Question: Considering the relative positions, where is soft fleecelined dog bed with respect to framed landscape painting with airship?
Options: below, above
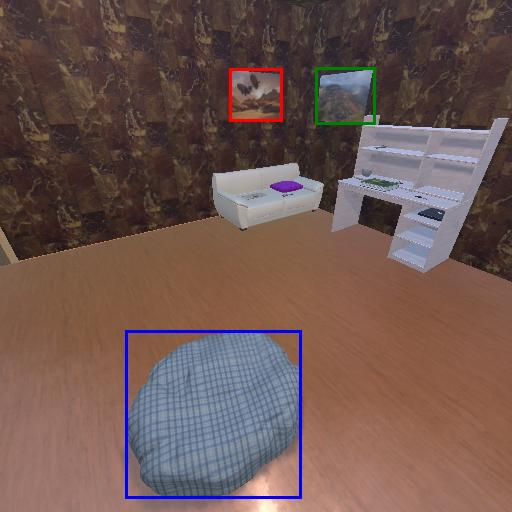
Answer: below